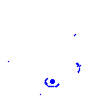
Particle: electron